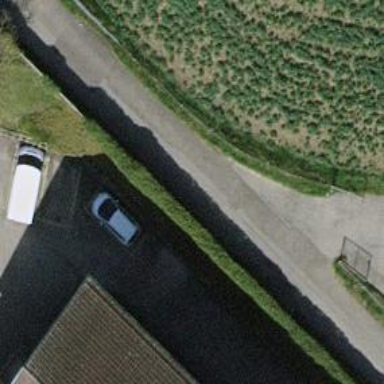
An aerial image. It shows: Residential road with asphalt surface and no sidewalk.